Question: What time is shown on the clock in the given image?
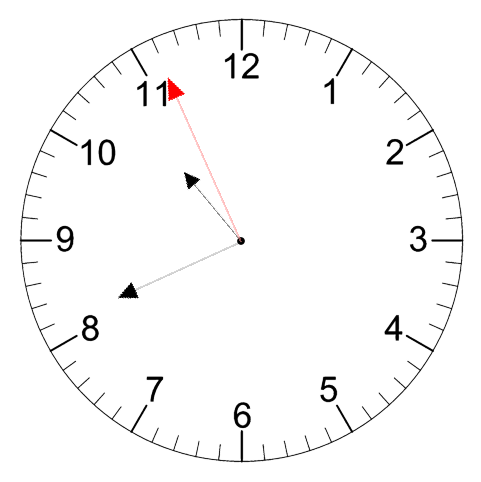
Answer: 10:40:56